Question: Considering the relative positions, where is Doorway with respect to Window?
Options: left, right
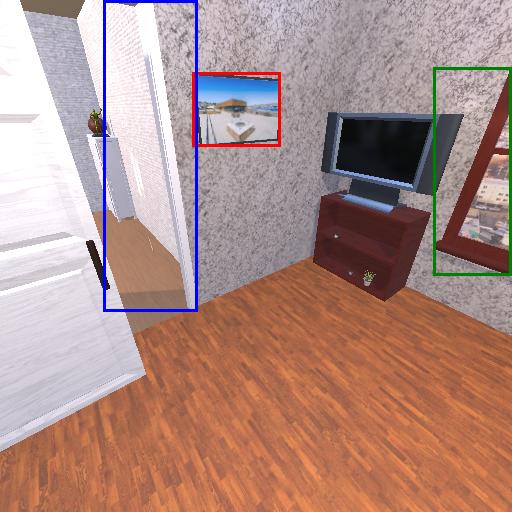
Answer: left